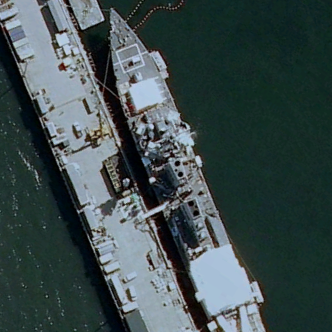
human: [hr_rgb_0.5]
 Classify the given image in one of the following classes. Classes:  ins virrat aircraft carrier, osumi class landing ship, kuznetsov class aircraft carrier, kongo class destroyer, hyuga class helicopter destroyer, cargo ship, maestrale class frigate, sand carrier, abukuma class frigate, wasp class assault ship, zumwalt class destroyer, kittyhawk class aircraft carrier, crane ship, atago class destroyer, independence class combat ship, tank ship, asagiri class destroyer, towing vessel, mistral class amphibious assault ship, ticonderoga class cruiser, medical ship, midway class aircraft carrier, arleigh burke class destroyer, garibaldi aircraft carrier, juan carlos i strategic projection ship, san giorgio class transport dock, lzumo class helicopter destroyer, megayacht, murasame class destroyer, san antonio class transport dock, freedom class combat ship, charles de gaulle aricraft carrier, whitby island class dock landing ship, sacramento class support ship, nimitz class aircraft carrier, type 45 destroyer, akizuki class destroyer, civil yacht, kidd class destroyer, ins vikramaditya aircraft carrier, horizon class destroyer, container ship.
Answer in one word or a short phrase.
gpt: Arleigh Burke class destroyer